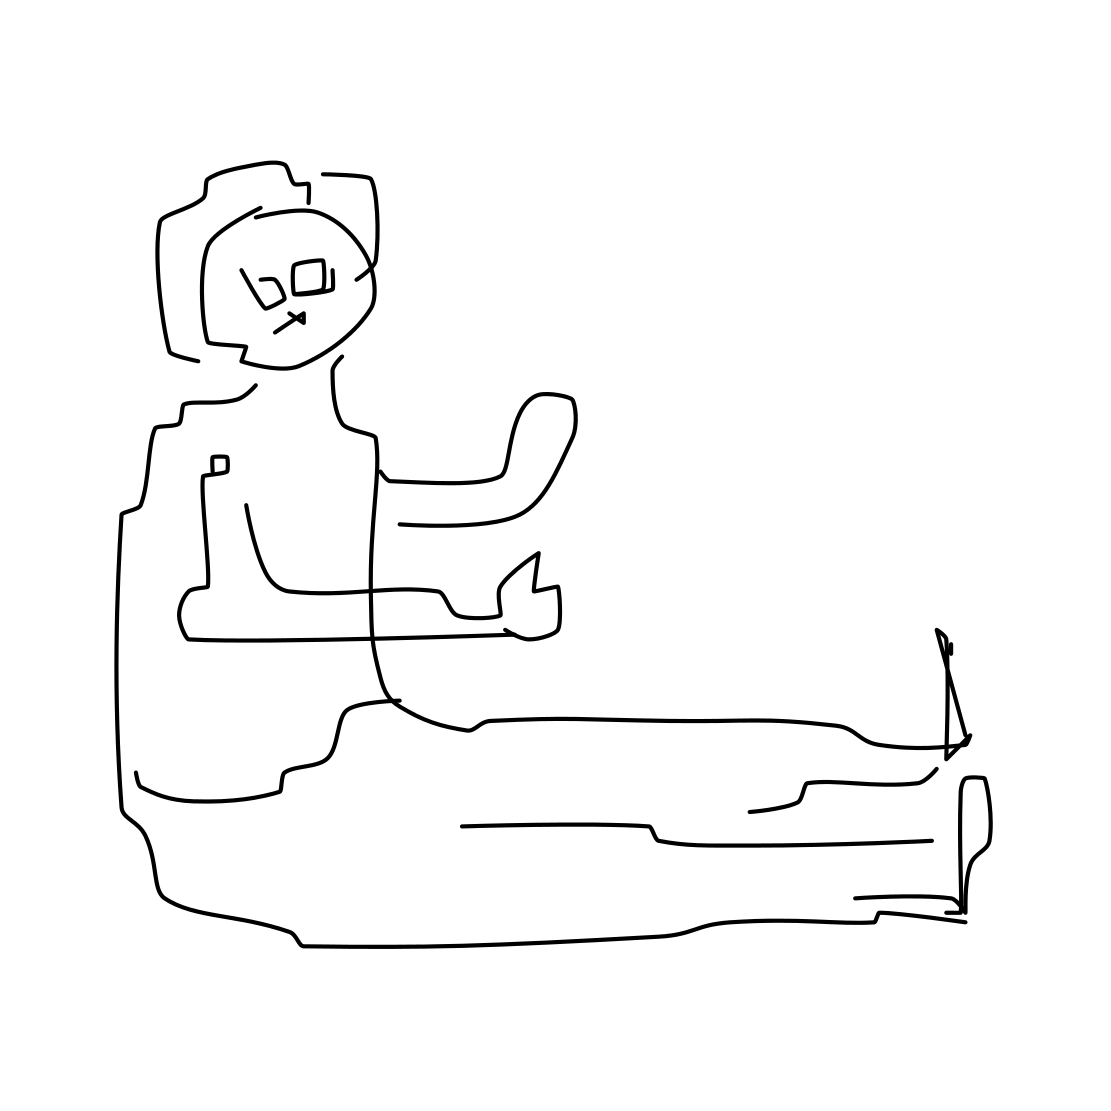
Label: person sitting